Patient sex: M
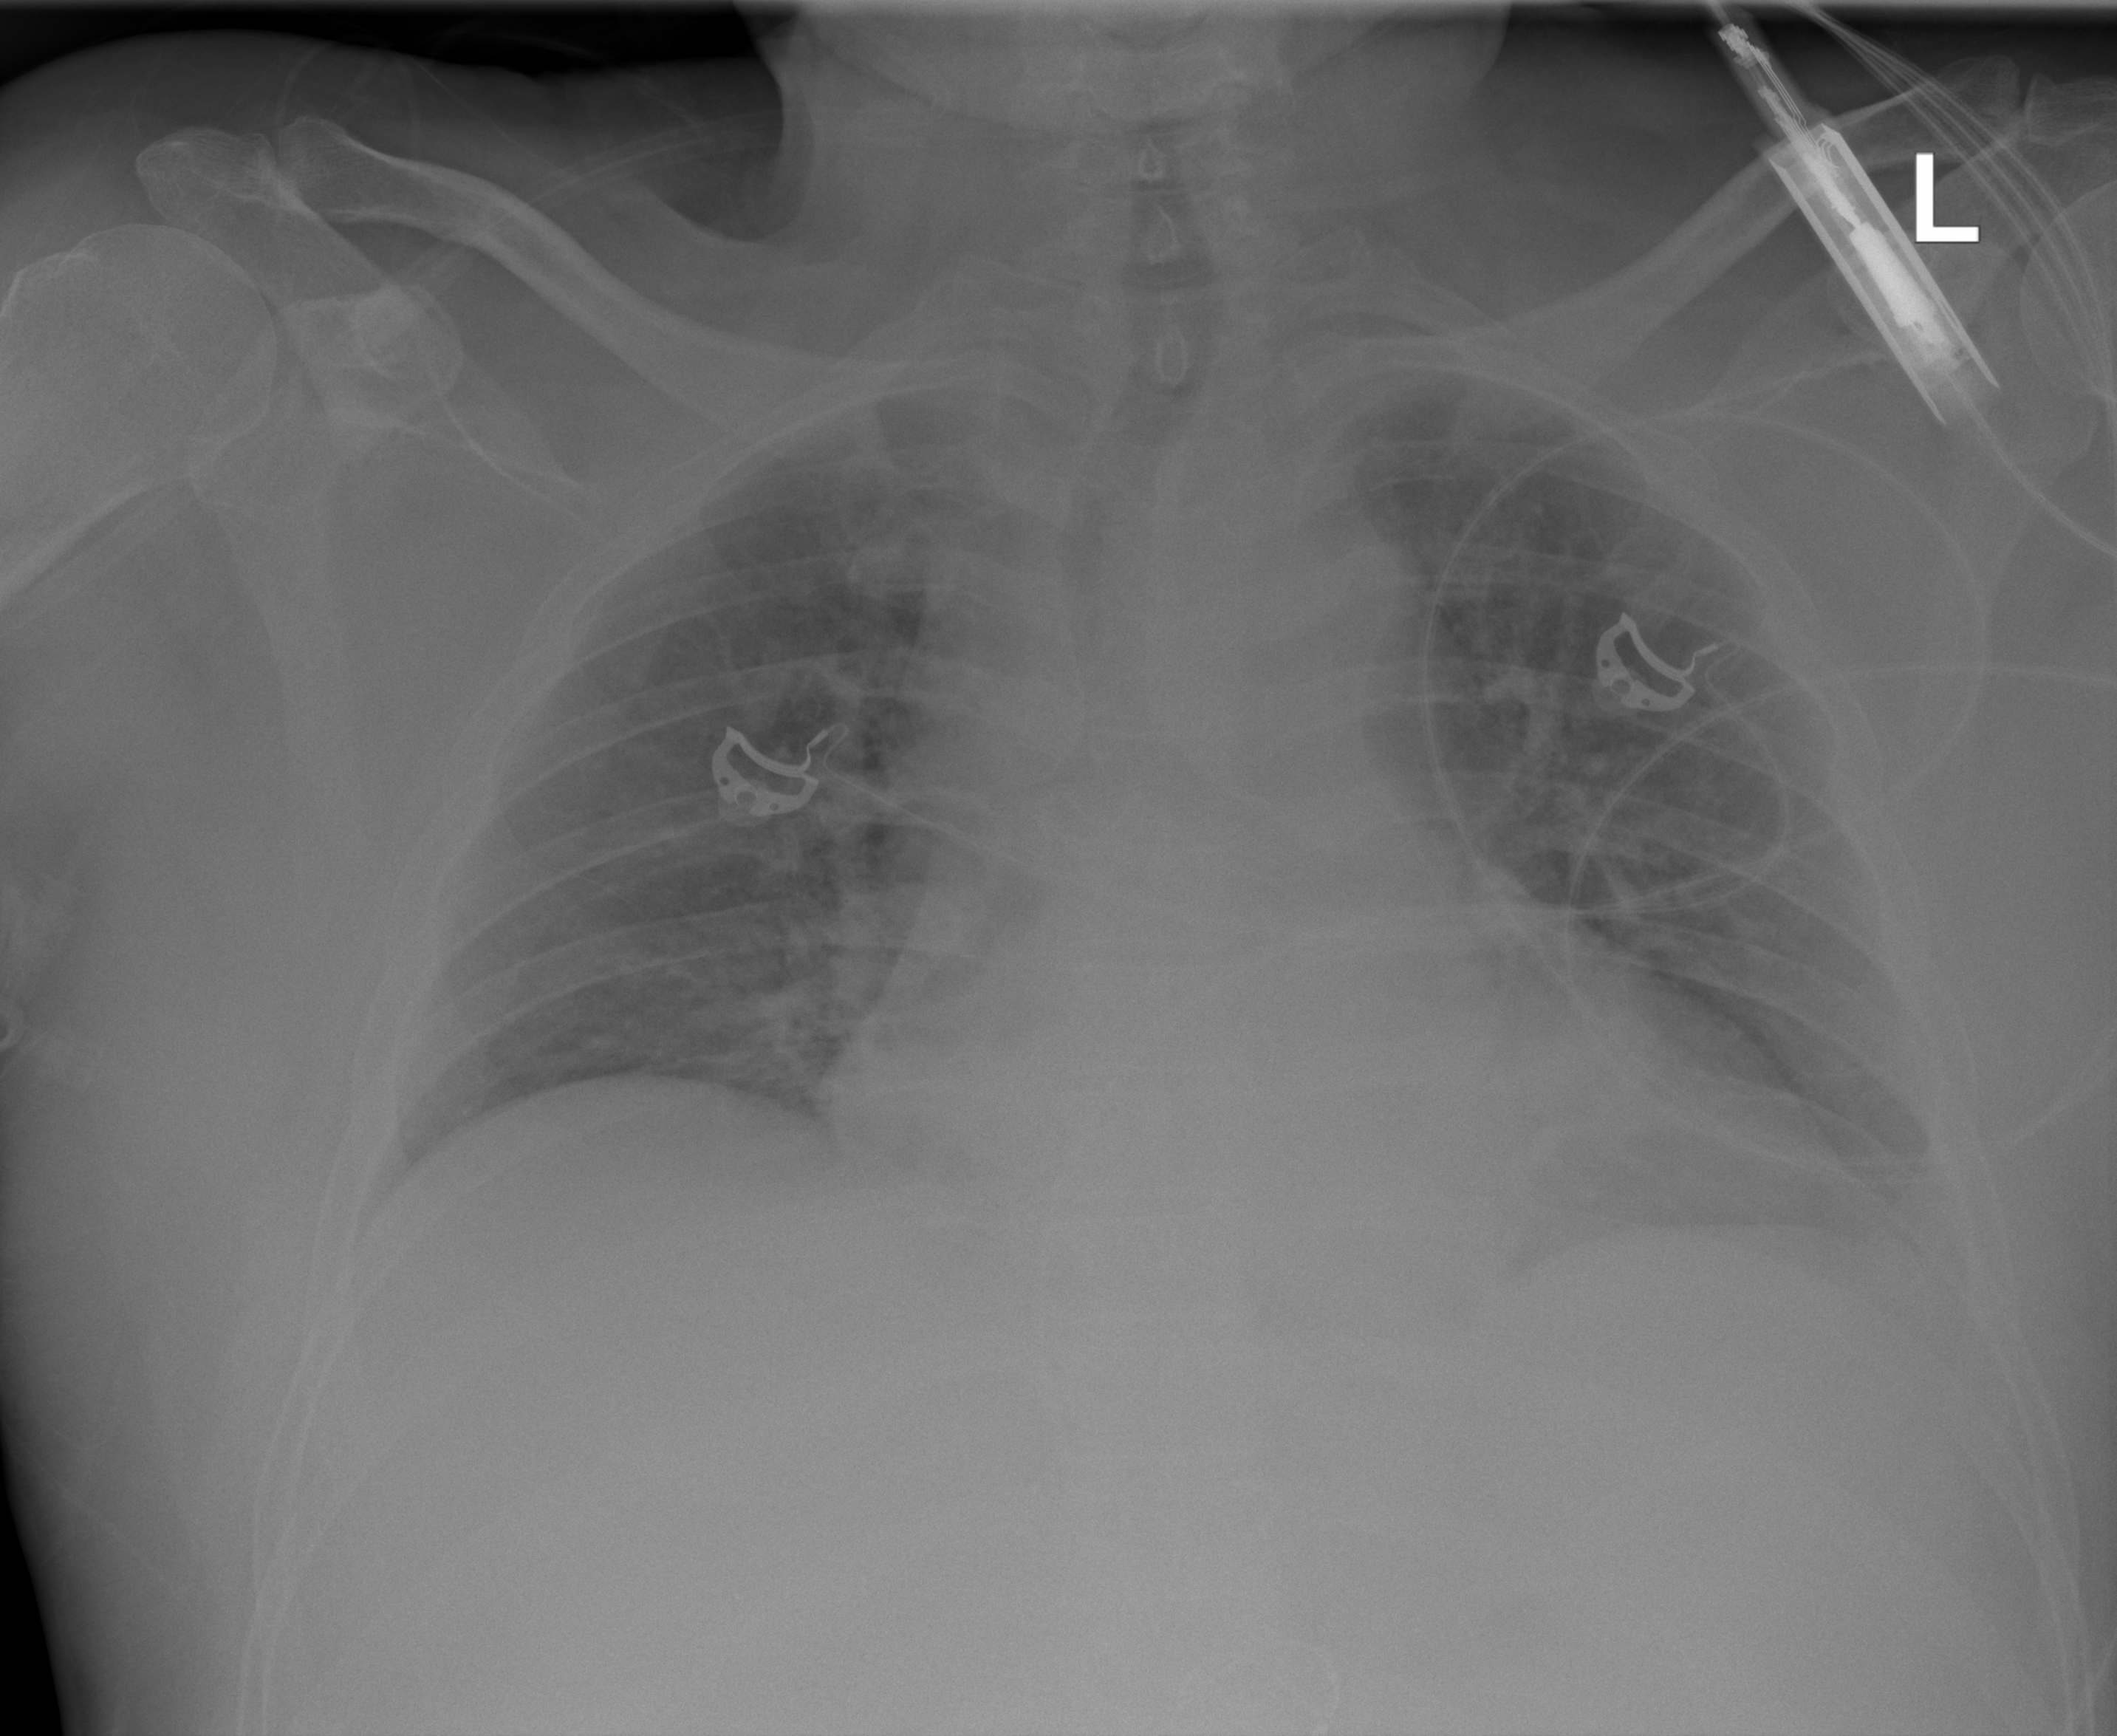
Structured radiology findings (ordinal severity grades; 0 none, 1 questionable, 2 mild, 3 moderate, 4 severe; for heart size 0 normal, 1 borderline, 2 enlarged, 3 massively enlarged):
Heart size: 2
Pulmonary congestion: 2
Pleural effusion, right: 0
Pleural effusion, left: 2
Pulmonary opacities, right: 0
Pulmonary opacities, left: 1
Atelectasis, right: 0
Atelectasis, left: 2